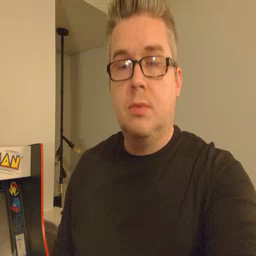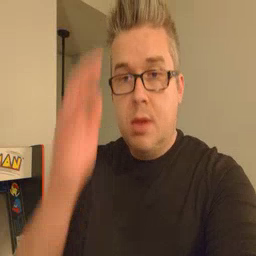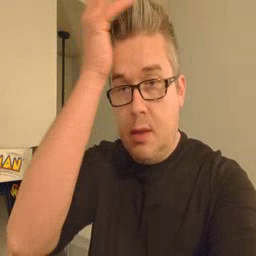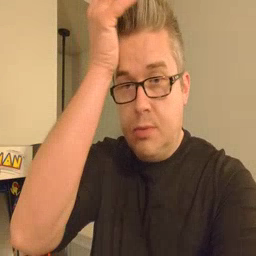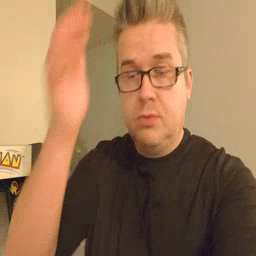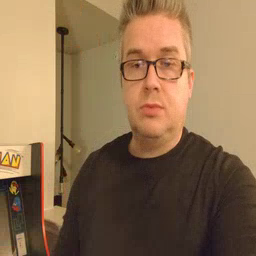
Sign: garbage